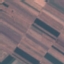
Land use / land cover class: AnnualCrop